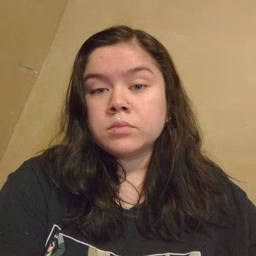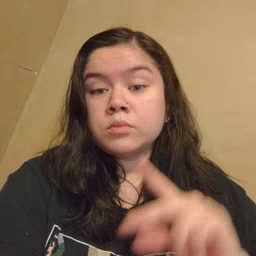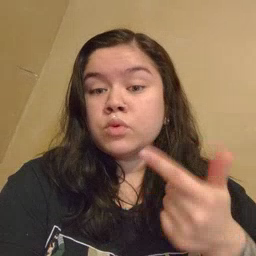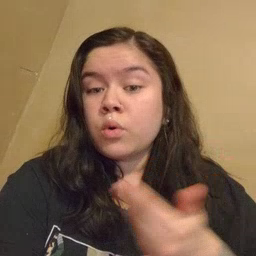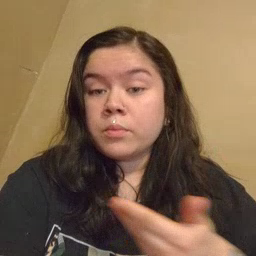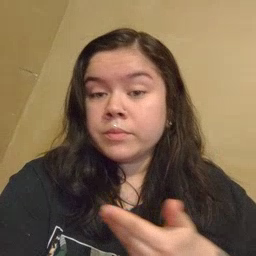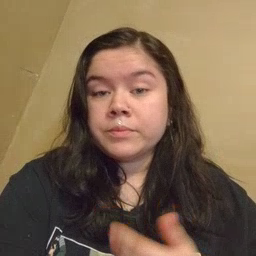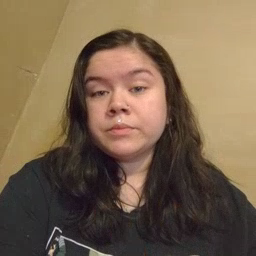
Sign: puppy